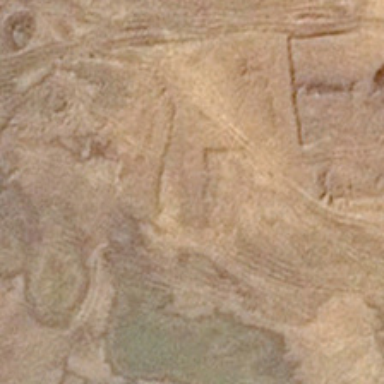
In the bareland are lots of waste materials .